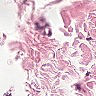
Metastatic tissue present: no